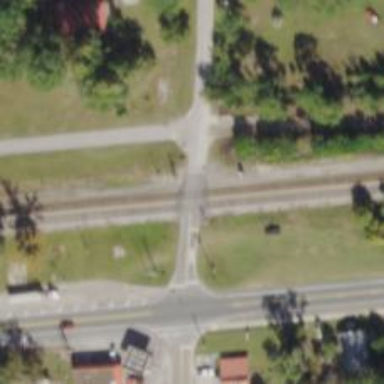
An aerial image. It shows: Level crossing with lights at the railway.